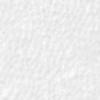
Label: no_change